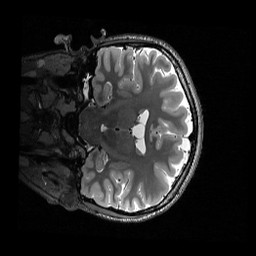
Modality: T2w
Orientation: coronal
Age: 18
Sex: female
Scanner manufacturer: siemens
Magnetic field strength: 3 T
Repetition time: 3.2 s
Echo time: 0.571 s